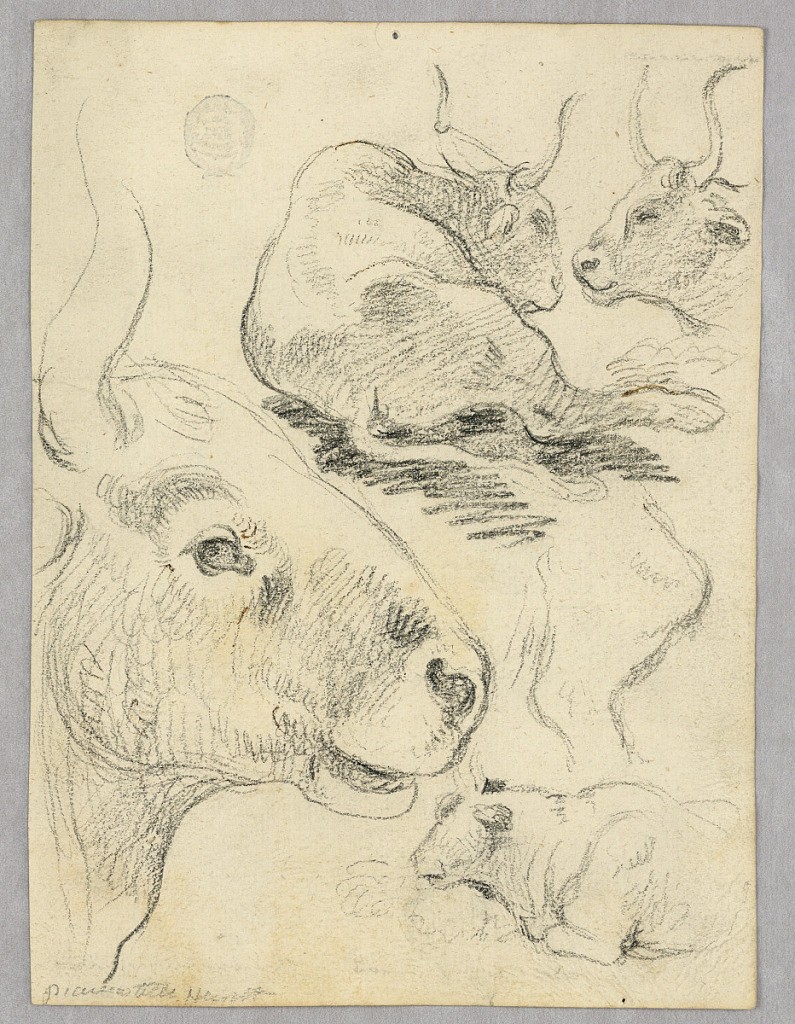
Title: Drawing: Sketches of cows
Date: ca. 1800
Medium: Charcoal on paper
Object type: Drawing
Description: Vertical composition with sketches of cows. Above: a lying cow seen from the back and the head of a cow seen from the left side. Below: The head of a cow is seen from the right side in big dimensions and a lying cow is seen from the left side and above it with part of a right hind leg of a cow